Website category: movie
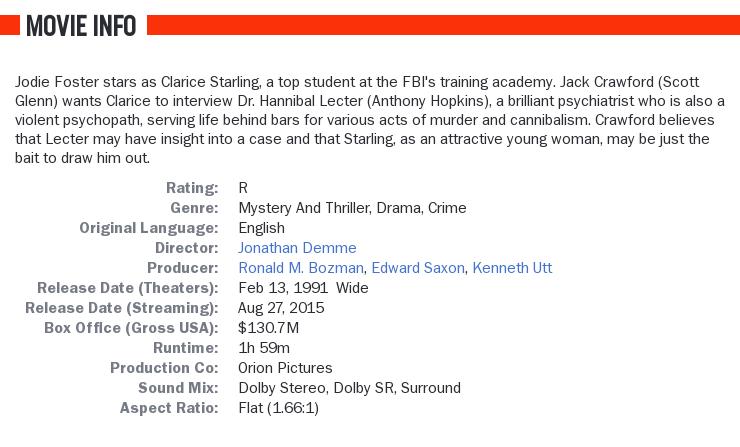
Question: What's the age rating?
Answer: R

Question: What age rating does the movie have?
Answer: R

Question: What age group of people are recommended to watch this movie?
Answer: R

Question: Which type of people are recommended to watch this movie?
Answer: R

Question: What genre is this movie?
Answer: mystery and thriller, drama, crime

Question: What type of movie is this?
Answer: mystery and thriller, drama, crime

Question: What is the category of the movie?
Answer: mystery and thriller, drama, crime

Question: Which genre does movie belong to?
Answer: mystery and thriller, drama, crime

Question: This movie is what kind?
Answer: mystery and thriller, drama, crime

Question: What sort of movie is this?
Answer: mystery and thriller, drama, crime

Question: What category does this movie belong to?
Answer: mystery and thriller, drama, crime

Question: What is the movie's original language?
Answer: English

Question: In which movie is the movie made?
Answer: English

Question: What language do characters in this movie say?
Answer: English

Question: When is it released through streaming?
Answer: Aug 27, 2015

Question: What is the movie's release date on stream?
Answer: Aug 27, 2015

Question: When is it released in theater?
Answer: Feb 13, 1991 wide

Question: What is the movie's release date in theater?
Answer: Feb 13, 1991 wide

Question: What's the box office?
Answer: $130.7M

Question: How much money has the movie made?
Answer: $130.7M

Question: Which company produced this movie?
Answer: Orion Pictures

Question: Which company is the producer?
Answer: Orion Pictures

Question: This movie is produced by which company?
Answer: Orion Pictures

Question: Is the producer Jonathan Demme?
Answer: no

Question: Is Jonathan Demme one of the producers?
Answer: no

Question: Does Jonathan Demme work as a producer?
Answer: no

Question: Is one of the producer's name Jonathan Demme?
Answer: no

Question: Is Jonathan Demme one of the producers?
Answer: no

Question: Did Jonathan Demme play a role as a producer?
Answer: no

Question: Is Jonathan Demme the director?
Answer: yes

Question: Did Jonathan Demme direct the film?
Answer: yes

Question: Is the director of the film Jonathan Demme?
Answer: yes

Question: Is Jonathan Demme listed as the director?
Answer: yes

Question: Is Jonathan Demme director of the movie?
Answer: yes

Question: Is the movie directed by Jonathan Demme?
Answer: yes

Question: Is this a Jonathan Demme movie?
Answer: yes

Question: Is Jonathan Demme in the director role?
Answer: yes

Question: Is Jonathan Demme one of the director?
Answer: yes

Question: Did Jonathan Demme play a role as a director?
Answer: yes

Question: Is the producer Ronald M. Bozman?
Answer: yes

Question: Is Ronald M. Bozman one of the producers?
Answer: yes

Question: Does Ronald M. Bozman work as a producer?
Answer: yes

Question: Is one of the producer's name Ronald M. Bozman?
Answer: yes

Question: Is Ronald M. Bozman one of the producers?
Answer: yes

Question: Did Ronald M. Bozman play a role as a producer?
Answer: yes

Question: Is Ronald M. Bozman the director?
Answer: no

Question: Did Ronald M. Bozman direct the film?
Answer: no

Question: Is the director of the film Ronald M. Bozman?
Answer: no

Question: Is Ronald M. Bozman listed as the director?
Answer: no

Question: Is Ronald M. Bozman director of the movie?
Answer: no

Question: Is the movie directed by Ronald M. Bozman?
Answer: no

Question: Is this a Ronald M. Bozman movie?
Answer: no

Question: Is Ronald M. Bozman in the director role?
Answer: no

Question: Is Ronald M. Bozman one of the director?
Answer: no

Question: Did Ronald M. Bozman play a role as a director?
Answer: no

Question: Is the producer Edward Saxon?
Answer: yes

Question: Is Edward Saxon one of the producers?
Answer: yes

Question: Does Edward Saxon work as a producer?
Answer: yes

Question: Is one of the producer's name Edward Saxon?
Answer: yes

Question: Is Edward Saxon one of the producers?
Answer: yes

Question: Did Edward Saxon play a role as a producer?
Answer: yes

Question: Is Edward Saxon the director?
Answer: no

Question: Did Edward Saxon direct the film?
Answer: no

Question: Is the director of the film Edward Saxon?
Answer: no